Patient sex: M
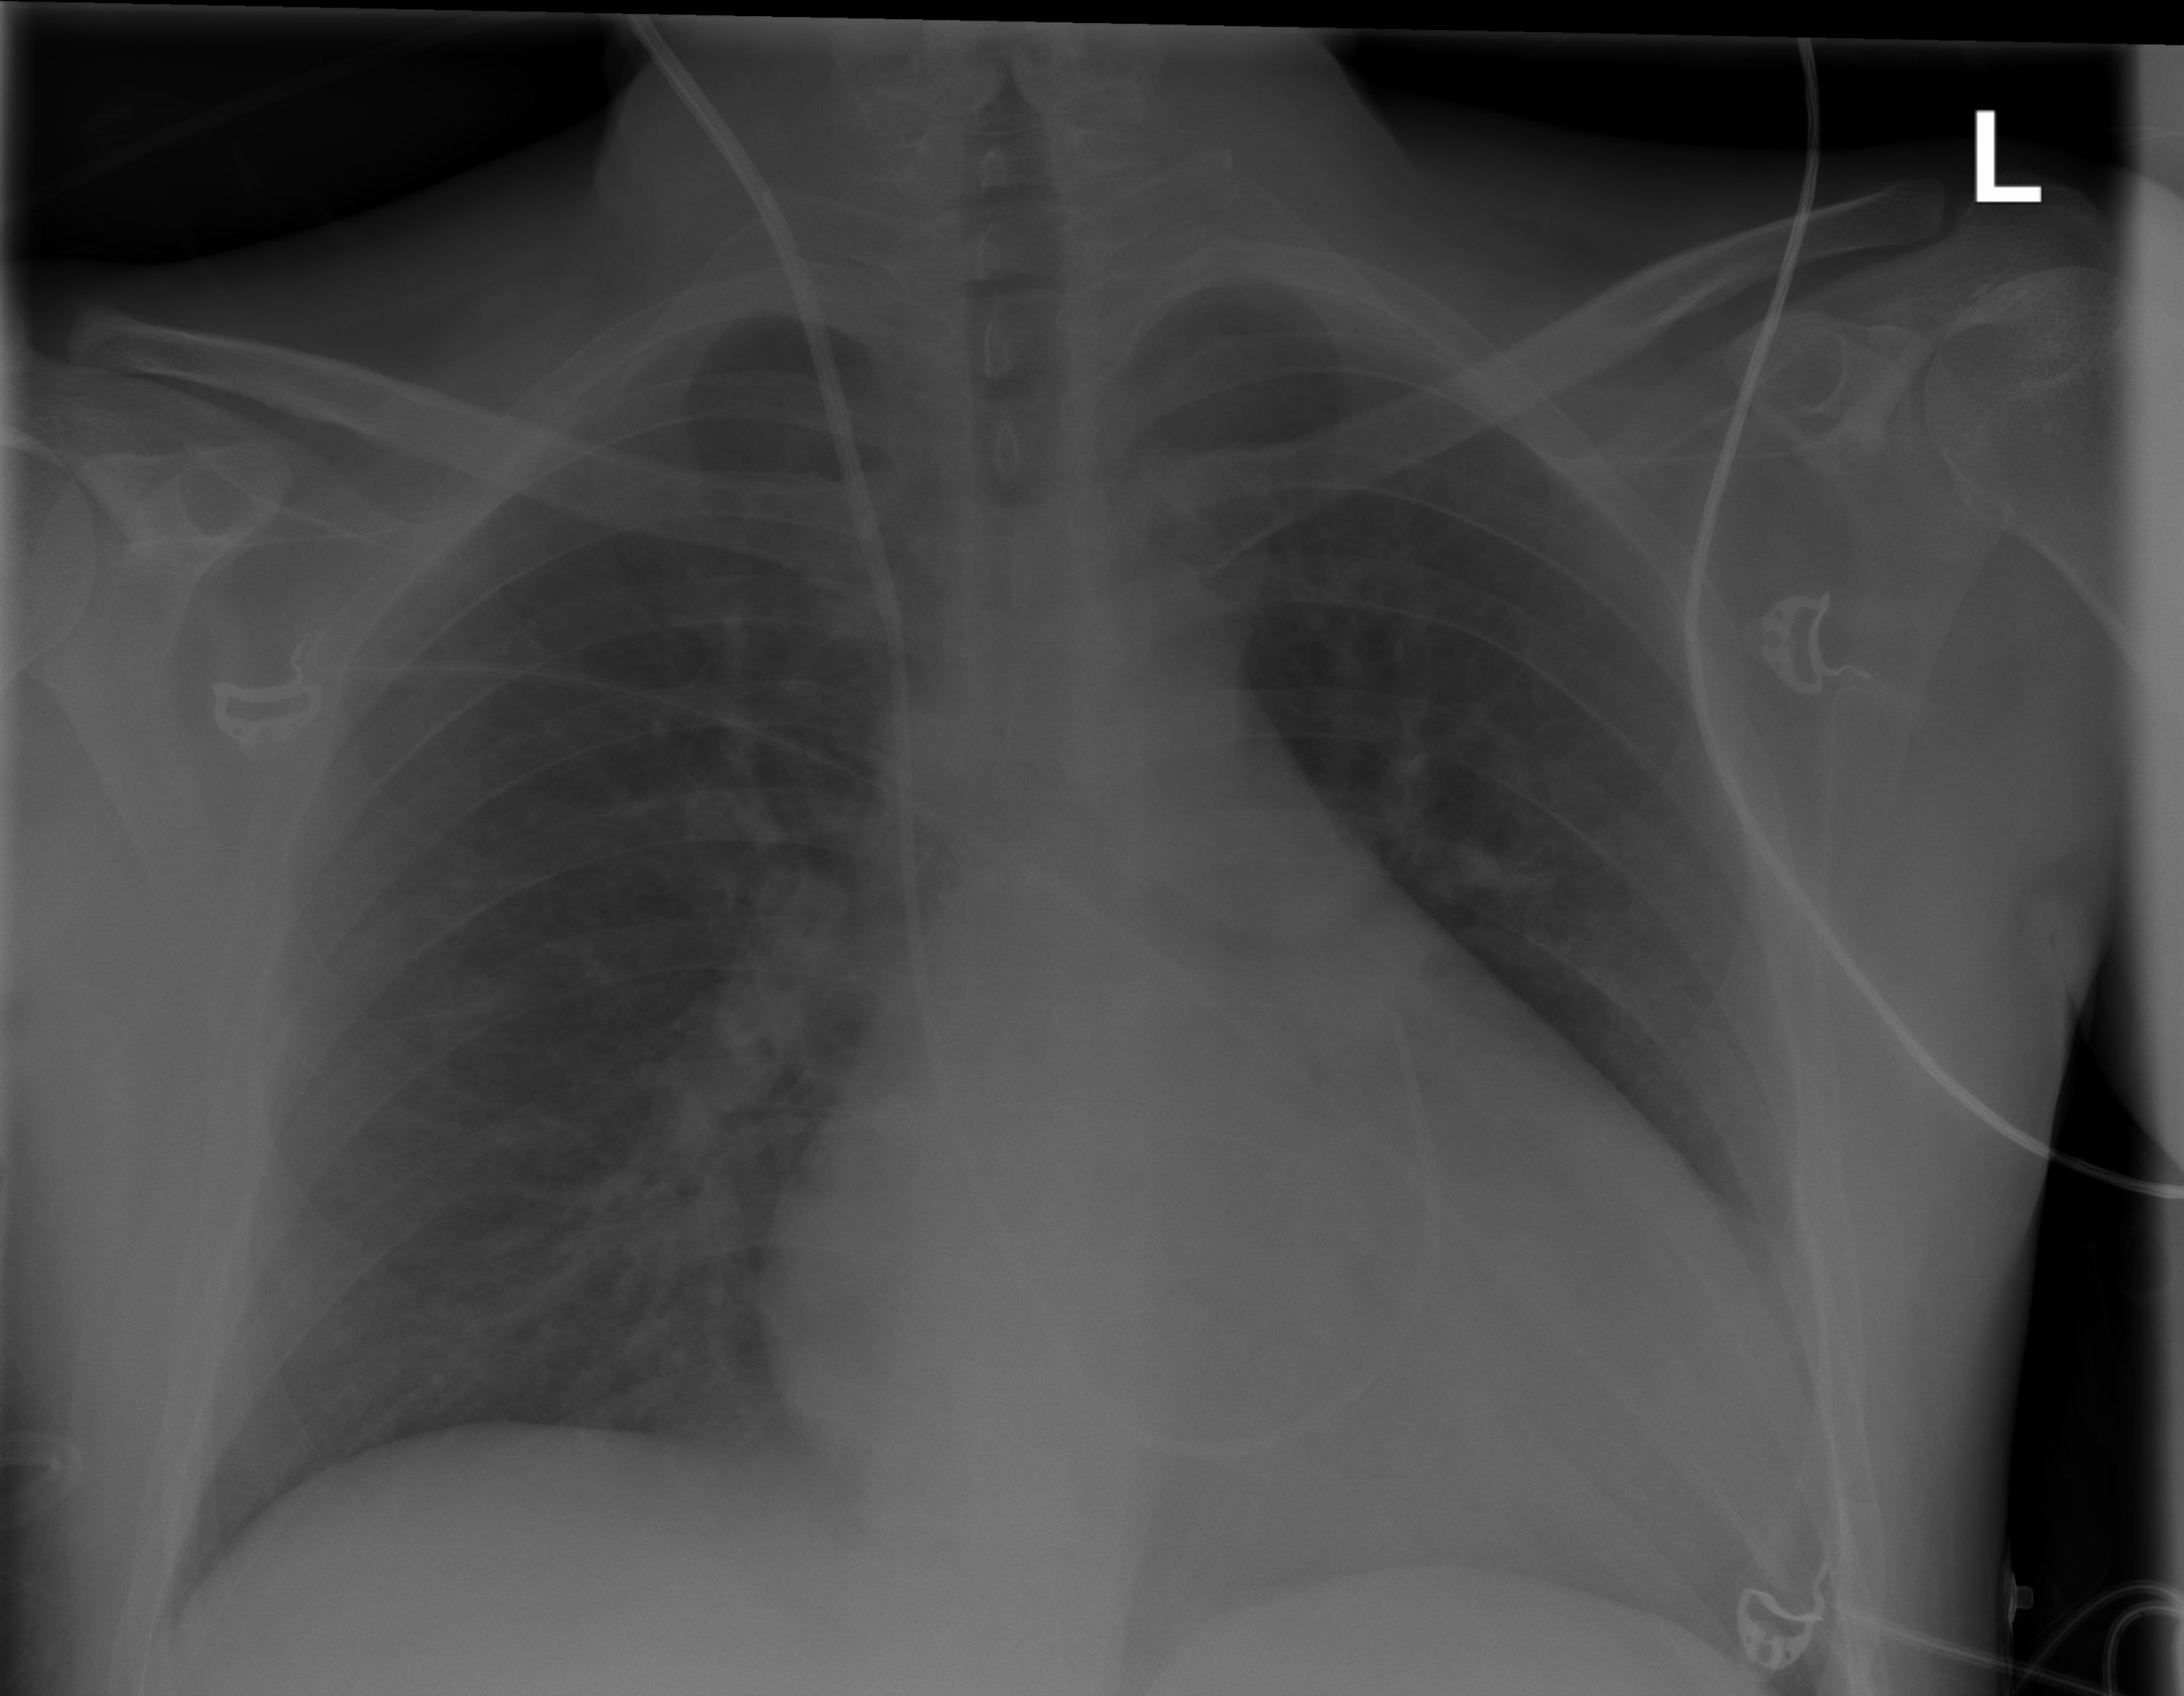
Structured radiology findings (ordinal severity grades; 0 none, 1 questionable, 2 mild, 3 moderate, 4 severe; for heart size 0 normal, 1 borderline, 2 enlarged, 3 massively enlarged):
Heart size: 2
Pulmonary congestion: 2
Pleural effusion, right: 0
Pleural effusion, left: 0
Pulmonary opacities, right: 0
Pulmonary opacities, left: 0
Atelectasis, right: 0
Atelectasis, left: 0